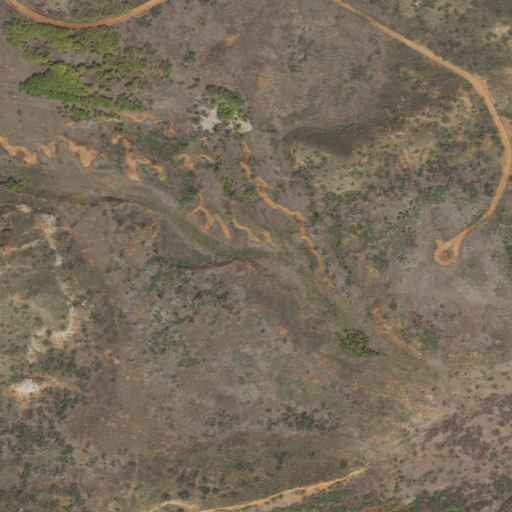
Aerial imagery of valley in Texas named Devils Canyon containing shrub, herbaceous wetlands, and woody wetlands